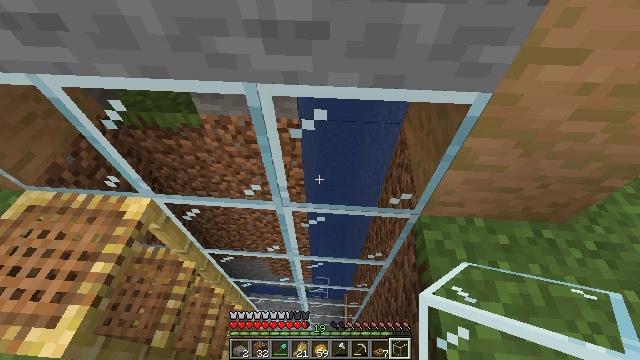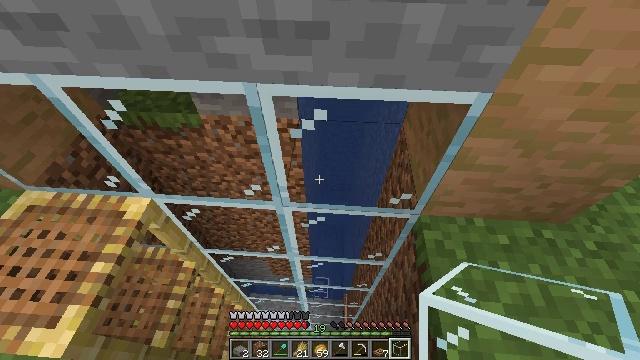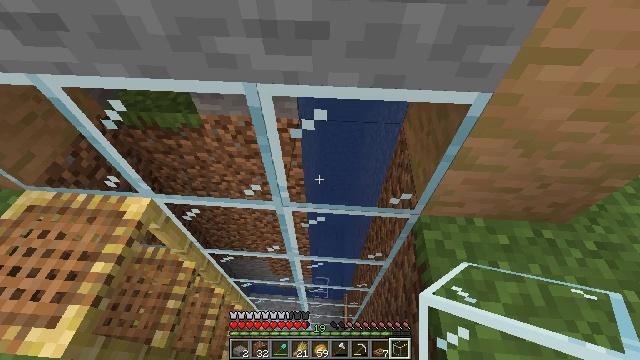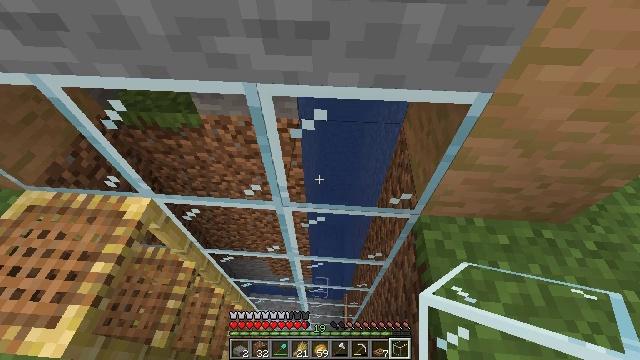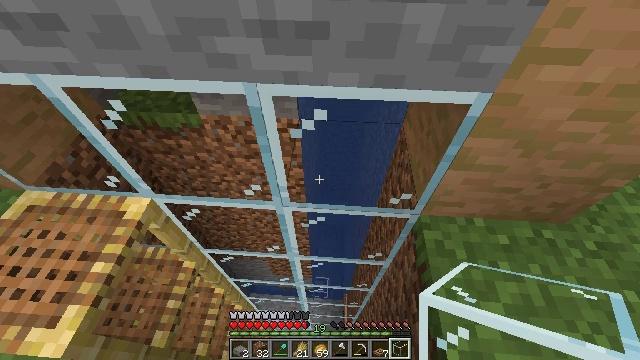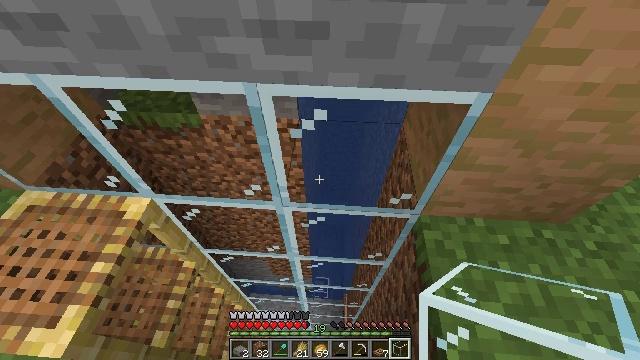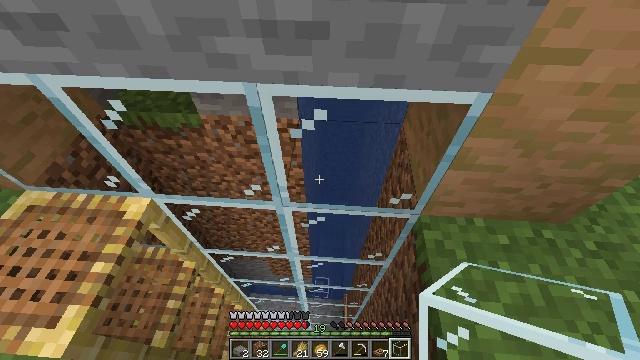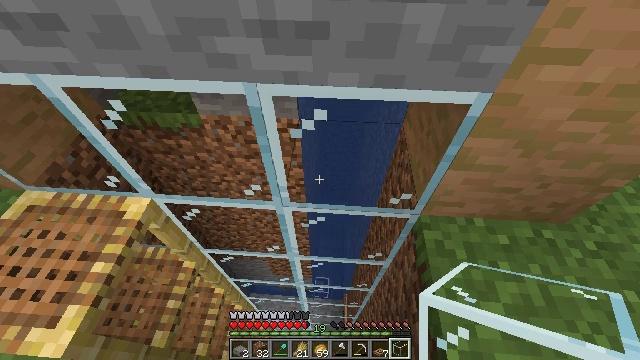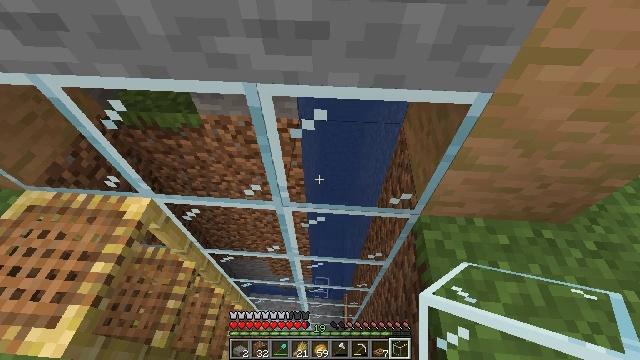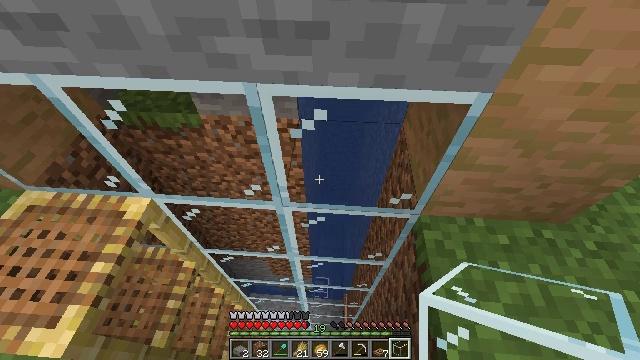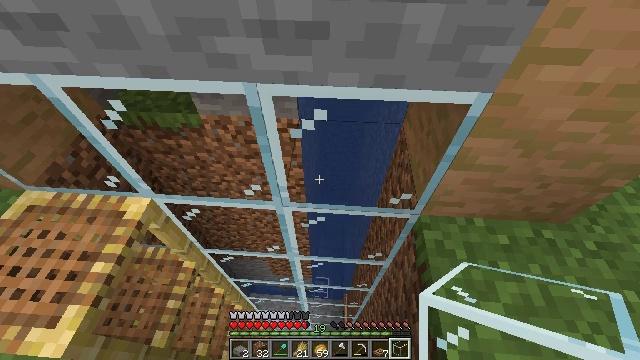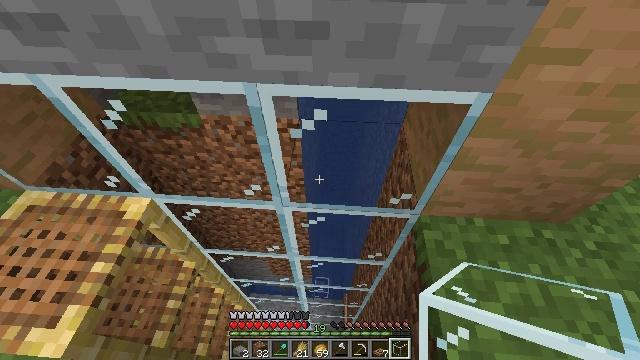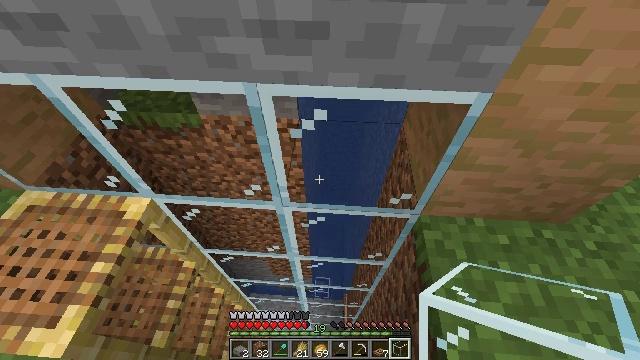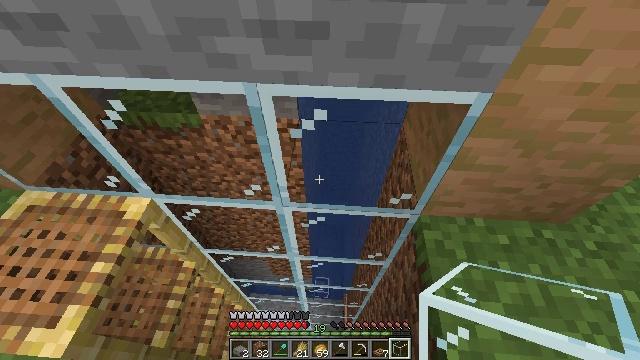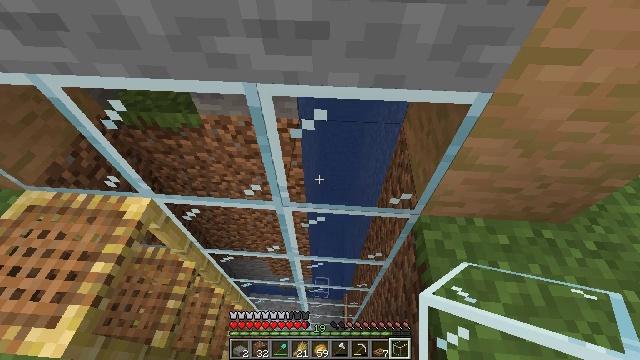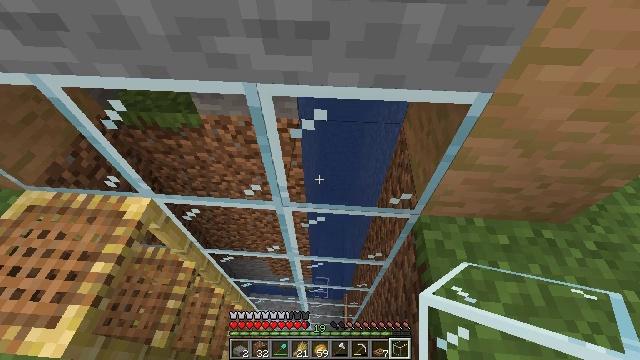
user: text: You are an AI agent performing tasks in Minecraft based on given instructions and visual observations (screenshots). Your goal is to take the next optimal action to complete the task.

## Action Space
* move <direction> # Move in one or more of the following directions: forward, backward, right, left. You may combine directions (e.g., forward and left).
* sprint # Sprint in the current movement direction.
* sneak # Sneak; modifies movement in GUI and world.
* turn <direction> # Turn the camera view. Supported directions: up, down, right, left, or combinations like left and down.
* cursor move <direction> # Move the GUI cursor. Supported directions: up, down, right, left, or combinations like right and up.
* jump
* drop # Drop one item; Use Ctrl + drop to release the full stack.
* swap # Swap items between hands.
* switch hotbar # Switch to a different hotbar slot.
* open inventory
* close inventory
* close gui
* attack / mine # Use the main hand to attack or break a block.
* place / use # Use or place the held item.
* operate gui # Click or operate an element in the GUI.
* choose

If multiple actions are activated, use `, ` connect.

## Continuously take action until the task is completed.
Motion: motion action
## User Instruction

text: Use the crafting table to create a jungle sign.
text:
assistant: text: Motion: no_op
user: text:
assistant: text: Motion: no_op
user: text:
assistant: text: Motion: no_op
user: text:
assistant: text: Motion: no_op
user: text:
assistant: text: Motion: no_op
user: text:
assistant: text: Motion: no_op
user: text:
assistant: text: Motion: no_op
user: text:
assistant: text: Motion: no_op
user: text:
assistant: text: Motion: no_op
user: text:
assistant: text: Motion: no_op
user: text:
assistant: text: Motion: no_op
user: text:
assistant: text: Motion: no_op
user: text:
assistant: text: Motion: no_op
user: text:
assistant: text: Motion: no_op
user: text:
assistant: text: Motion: no_op
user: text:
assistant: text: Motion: no_op
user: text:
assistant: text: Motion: no_op
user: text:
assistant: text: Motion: no_op
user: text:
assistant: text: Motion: no_op
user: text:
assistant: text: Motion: no_op
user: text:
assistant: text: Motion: no_op
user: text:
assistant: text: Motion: no_op
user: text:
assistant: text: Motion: no_op
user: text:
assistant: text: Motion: no_op
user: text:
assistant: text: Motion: no_op
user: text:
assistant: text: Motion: no_op
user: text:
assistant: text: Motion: no_op
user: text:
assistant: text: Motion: no_op
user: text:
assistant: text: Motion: no_op
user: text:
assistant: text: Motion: no_op